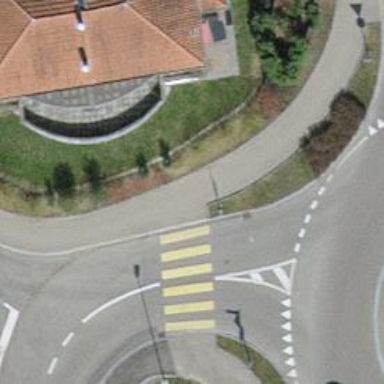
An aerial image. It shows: Kerb barrier.